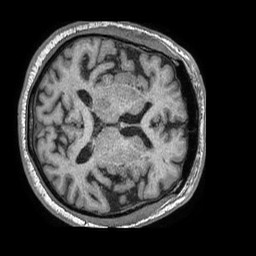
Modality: T1w
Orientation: axial
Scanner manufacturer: philips
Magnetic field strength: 1.5 T
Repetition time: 0.007773 s
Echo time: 0.003593 s